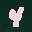
Label: 4